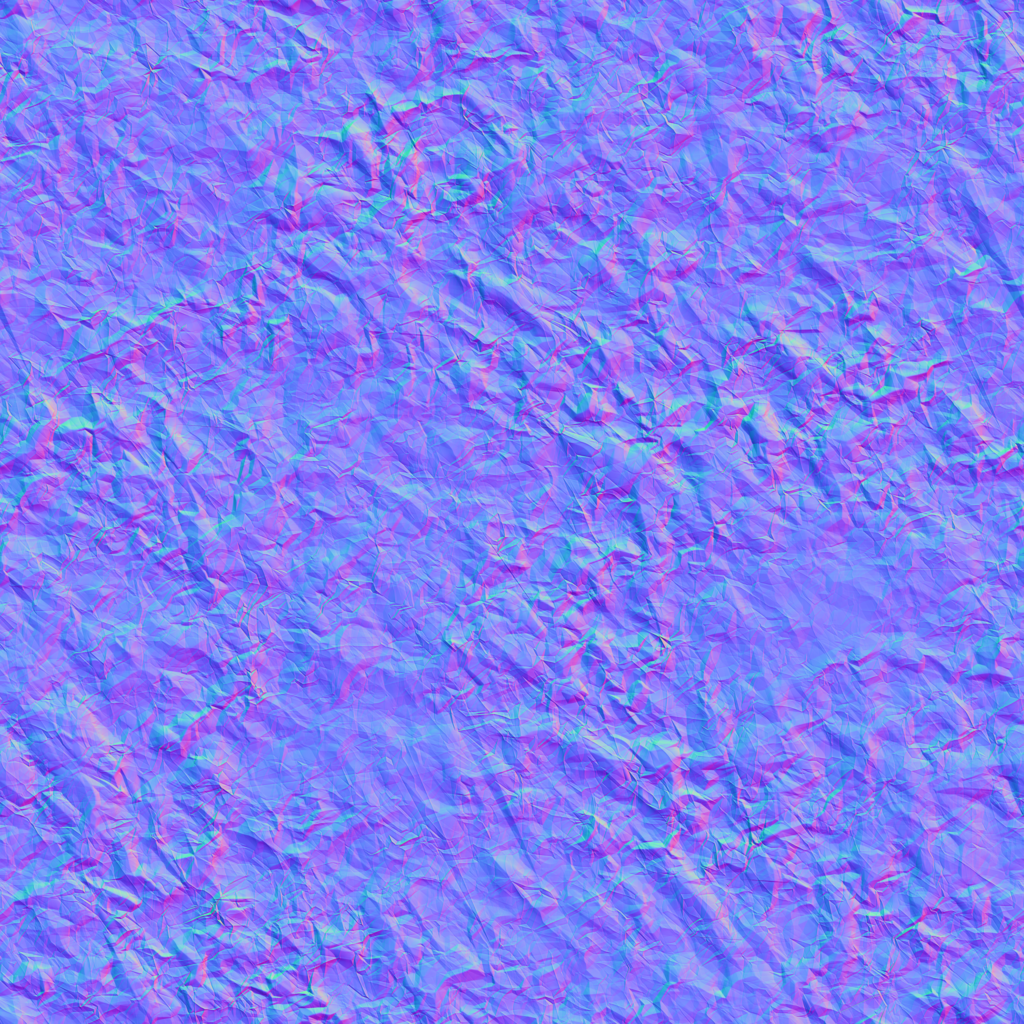
Texture map type: NormalGL